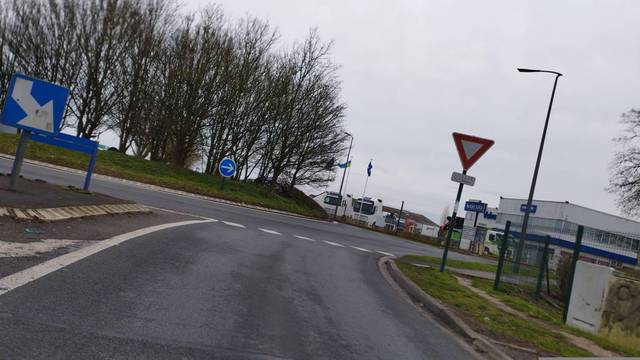
Region: France
Coordinates: 50.289, 2.807